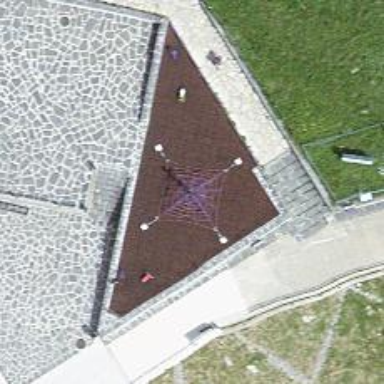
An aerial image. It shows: Playground featuring climbing frame.